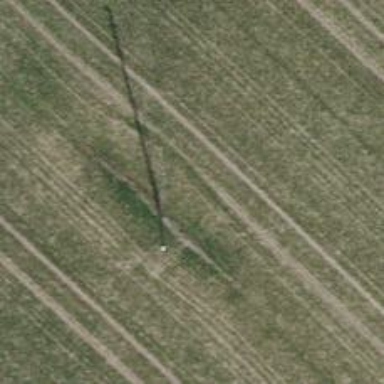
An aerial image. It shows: Power pole.